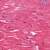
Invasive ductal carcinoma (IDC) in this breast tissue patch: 0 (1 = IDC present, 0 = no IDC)